【题型】解答题　【知识点】解析几何　【难度】medium
已知椭圆 $\Gamma: \dfrac{x^2}{4} + \dfrac{y^2}{3} = 1$，左右焦点分别为 $F_1, F_2$，上下顶点分别为 $A, B$，左右顶点分别为 $C, D$，$P, Q$ 是 $\Gamma$ 上异于椭圆顶点的两点。

(1) 求 $\triangle AF_1F_2$ 的周长；

(2) 若点 $Q$ 在第一象限且满足 $\triangle ABQ$ 的面积比 $\triangle F_1F_2Q$ 的面积大，求点 $Q$ 的横坐标的取值范围；

(3) 记点 $A$ 在直线 $PQ$ 上的投影为 $H$，且直线 $CP$ 的斜率是直线 $DQ$ 的斜率的 3 倍，试判断：过点 $A, H, O$（$O$ 为坐标原点）三点的圆是否为定圆？若是，求出该圆的方程；若不是，请说明理由。
【解答】
【详解】（1）由椭圆 $\Gamma: \dfrac{x^2}{4} + \dfrac{y^2}{3} = 1$，

得 $a^2 = 4, b^2 = 3, c^2 = 1$，所以 $a = 2, c = 1$，

所以 $\triangle AF_1F_2$ 的周长为 $2a + 2c = 6$；

（2）设 $Q(x_0, y_0) \ (x_0 > 0, y_0 > 0)$，

由 $S_{\triangle ABQ} > S_{\triangle F_1F_2Q}$，得 $\dfrac{1}{2}|AB||x_0| > \dfrac{1}{2}|F_1F_2||y_0|$，

所以 $\sqrt{3}|x_0| > |y_0|$，即 $3x_0^2 > y_0^2$，

又因为 $\dfrac{x_0^2}{4} + \dfrac{y_0^2}{3} = 1$，所以 $0 < y_0^2 = 3 - \dfrac{3x_0^2}{4} < 3x_0^2$，

解得 $\dfrac{2\sqrt{5}}{5} < x_0 < 2$，

即点 $Q$ 的横坐标的取值范围为 $\left(\dfrac{2\sqrt{5}}{5}, 2\right)$；

（3）$C(-2, 0), D(2, 0)$，

设直线 $CP$ 的方程为 $y = 3k(x + 2)$，直线 $DQ$ 的方程为 $y = k(x - 2), k \neq 0$，

联立
\[
\begin{cases}
\dfrac{x^2}{4} + \dfrac{y^2}{3} = 1 \\
y = k(x - 2)
\end{cases}
\]
消 $y$ 得 $(4k^2 + 3)x^2 - 16k^2x + 16k^2 - 12 = 0$，

则 $2x_Q = \dfrac{16k^2 - 12}{4k^2 + 3}$，所以 $x_Q = \dfrac{8k^2 - 6}{4k^2 + 3}$，所以 $y_Q = k\left(\dfrac{8k^2 - 6}{4k^2 + 3} - 2\right) = \dfrac{-12k}{4k^2 + 3}$，

故 $Q\left(\dfrac{8k^2 - 6}{4k^2 + 3}, \dfrac{-12k}{4k^2 + 3}\right)$，

联立
\[
\begin{cases}
\dfrac{x^2}{4} + \dfrac{y^2}{3} = 1 \\
y = 3k(x + 2)
\end{cases}
\]
消 $y$ 得 $(12k^2 + 1)x^2 + 48k^2x + 48k^2 - 4 = 0$，

则 $-2x_P = \dfrac{48k^2 - 4}{12k^2 + 1}$，所以 $x_P = \dfrac{-24k^2 + 2}{12k^2 + 1}$，所以 $y_P = 3k\left(\dfrac{-24k^2 + 2}{12k^2 + 1} + 2\right) = \dfrac{12k}{4k^2 + 3}$，

故 $P\left(\dfrac{-24k^2 + 2}{12k^2 + 1}, \dfrac{12k}{12k^2 + 1}\right)$，

当 $x_P \neq x_Q$，即 $k^2 \neq \dfrac{1}{4}$ 时，

\[
k_{PQ} = \frac{\dfrac{-12k}{4k^2 + 3} - \dfrac{12k}{12k^2 + 1}}{\dfrac{8k^2 - 6}{4k^2 + 3} - \dfrac{-24k^2 + 2}{12k^2 + 1}} = \frac{4k}{1 - 4k^2},
\]

则直线 $PQ$ 的方程为 $y + \dfrac{12k}{4k^2 + 3} = \dfrac{4k}{1 - 4k^2}\left(x - \dfrac{8k^2 - 6}{4k^2 + 3}\right)$，

即 $y = \dfrac{4k}{1 - 4k^2}(x + 1)$，过定点 $F_1(-1, 0)$，

当 $x_P = x_Q$，即 $k^2 = \dfrac{1}{4}$ 时，

此时 $x_P = x_Q = -1$，直线 $PQ$ 过定点 $F_1(-1, 0)$，

设 $H(x, y)$，因为 $AH \perp PQ, AO \perp OF_1$，

所以过点 $A, H, O$（$O$ 为坐标原点）三点的圆即为过点 $A, F_1, O$（$O$ 为坐标原点）三点的圆，

因为 $(x + 1)x + y(y - \sqrt{3}) = 0$ 过原点，点 $F_1(-1, 0)$，点 $A(0, \sqrt{3})$，

所以过点 $A, H, O$（$O$ 为坐标原点）三点的圆是定圆 $\left(x + \dfrac{1}{2}\right)^2 + \left(y - \dfrac{\sqrt{3}}{2}\right)^2 = 1$。

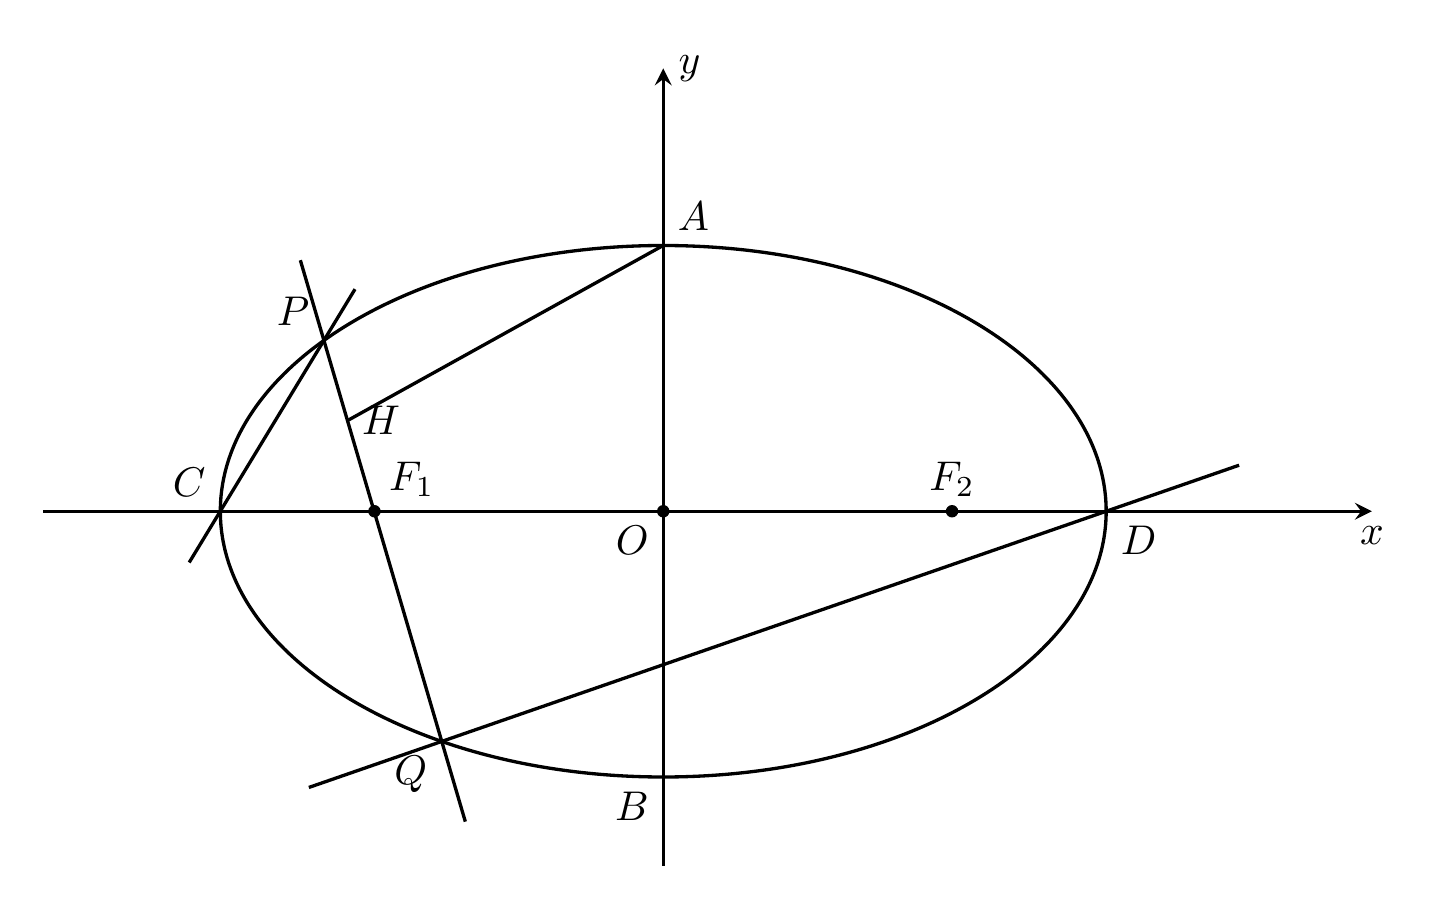